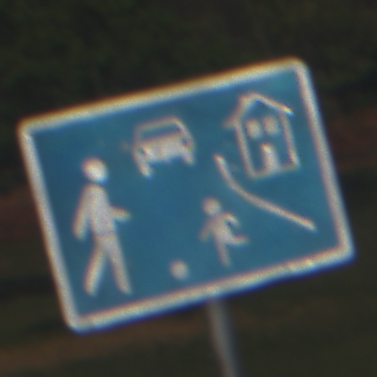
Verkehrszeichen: BeginnVerkehrsberuhigterBereich
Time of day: Night
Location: Outdoor (Nature)
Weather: Clear
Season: NotSpecified
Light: Natural